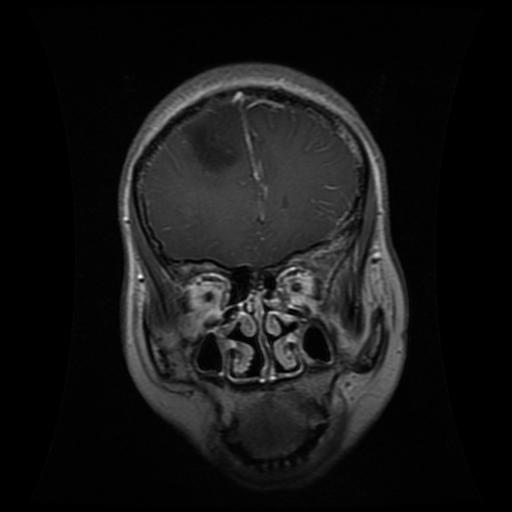
Label: glioma